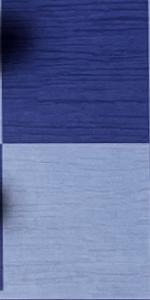
Label: Empty